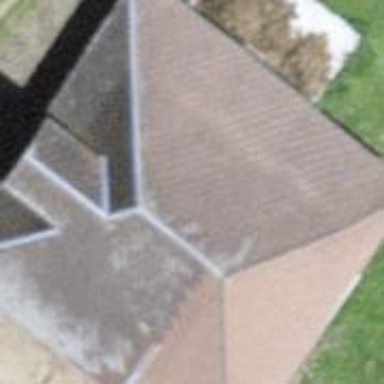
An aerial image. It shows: Farm building.